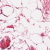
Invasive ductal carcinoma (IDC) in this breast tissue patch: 0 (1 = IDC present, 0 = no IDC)